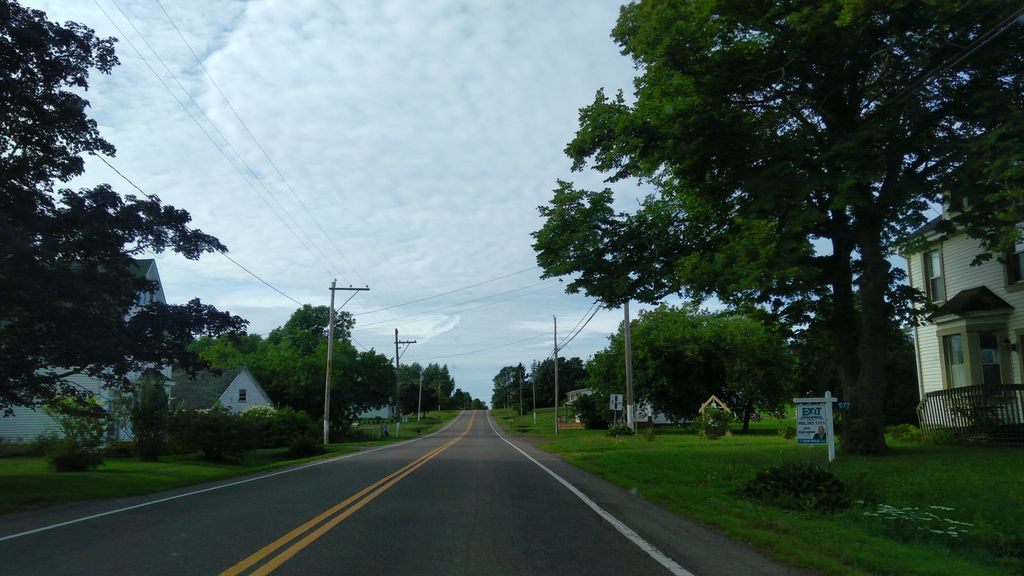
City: charlottetown